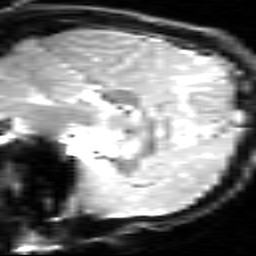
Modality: inplaneT2
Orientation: sagittal
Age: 19
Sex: male